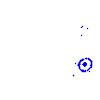
Particle: electron